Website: bh-photo
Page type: delivery-shipping
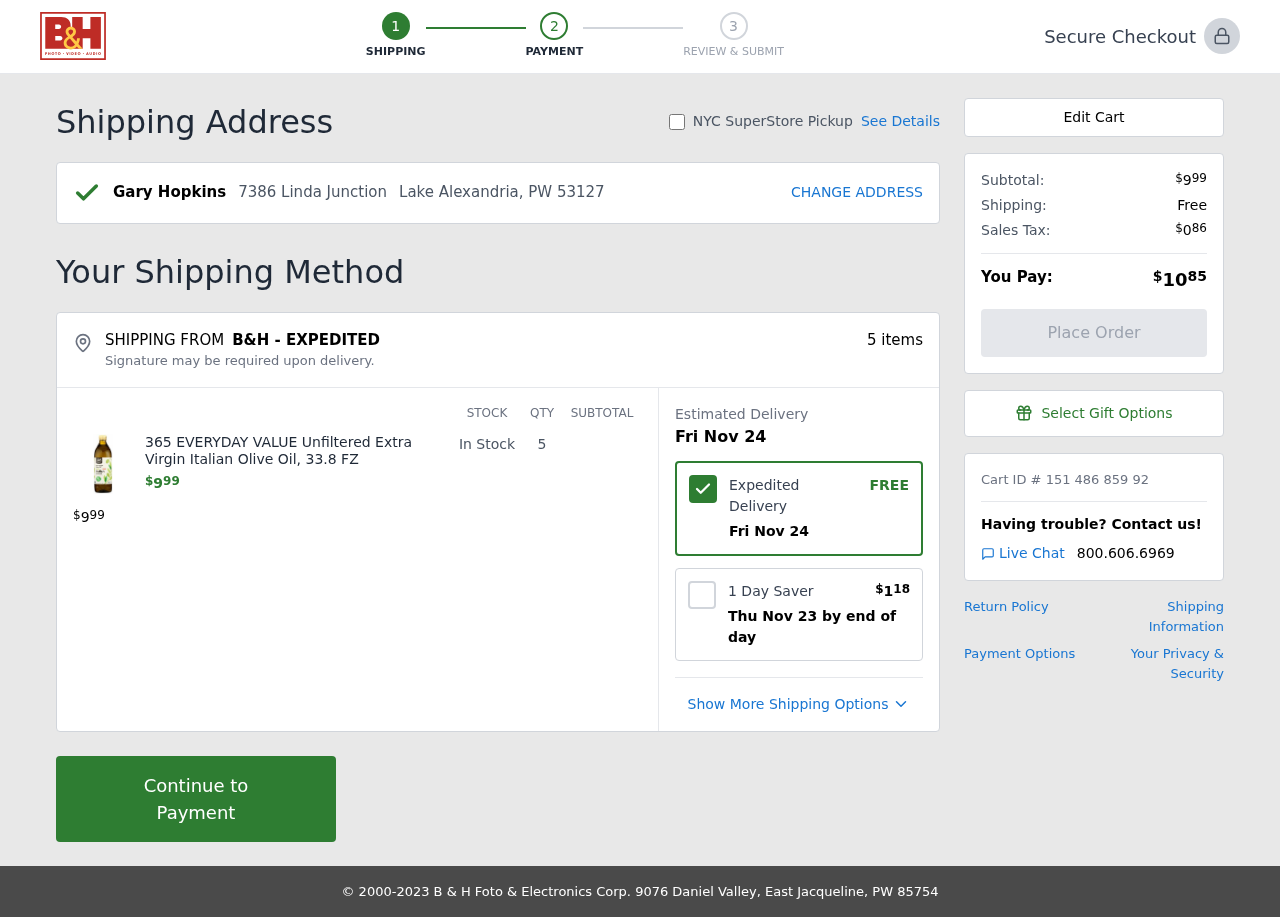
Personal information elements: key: PII_CITY_STATE_ZIP
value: Lake Alexandria, PW 53127
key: PII_FULLNAME
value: Gary Hopkins
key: PII_STREET
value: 7386 Linda Junction
Product elements: key: PRODUCT1_NAME
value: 365 EVERYDAY VALUE Unfiltered Extra Virgin Italian Olive Oil, 33.8 FZ
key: PRODUCT1_PRICE
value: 9.99
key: PRODUCT1_QUANTITY
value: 5
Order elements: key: ORDER_NUM_ITEMS
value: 5 items
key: ORDER_SUBTOTAL
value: $999
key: ORDER_DELIVERY_DATE
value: Fri Nov 24
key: ORDER_SHIPPING_COST_ALT
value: $118
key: ORDER_SHIPPING_DATE
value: Thu Nov 23 by end of day
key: ORDER_SHIPPING_COST
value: Free
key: ORDER_TAX
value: $086
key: ORDER_TOTAL
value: $1085
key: ORDER_ID
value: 151 486 859 92